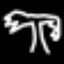
Label: palm tree